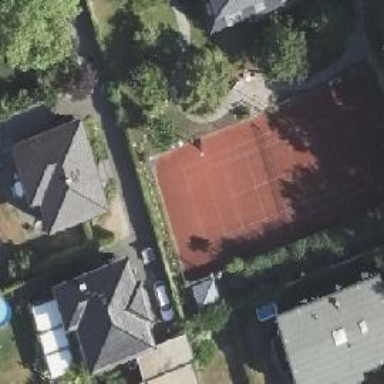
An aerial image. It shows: Tennis court on pitch.